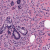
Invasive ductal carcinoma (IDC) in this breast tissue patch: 0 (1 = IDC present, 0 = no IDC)